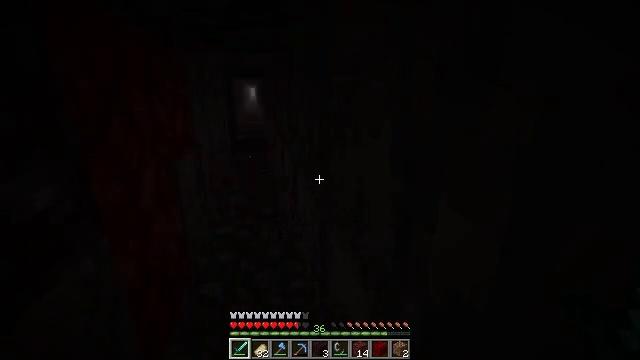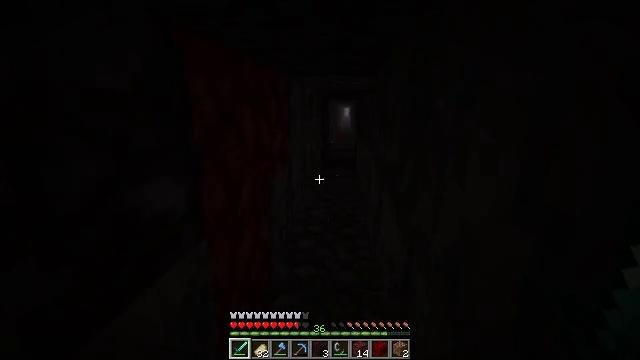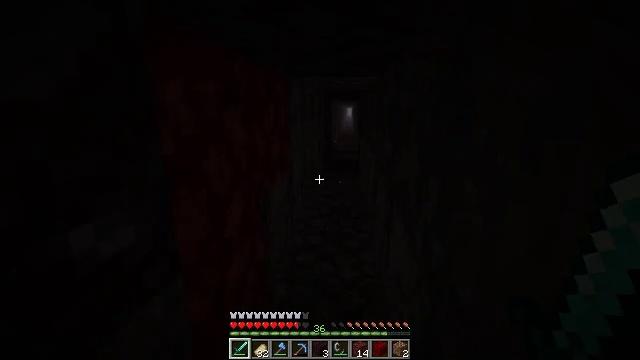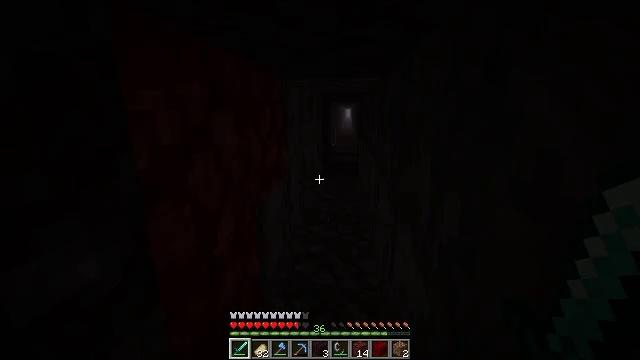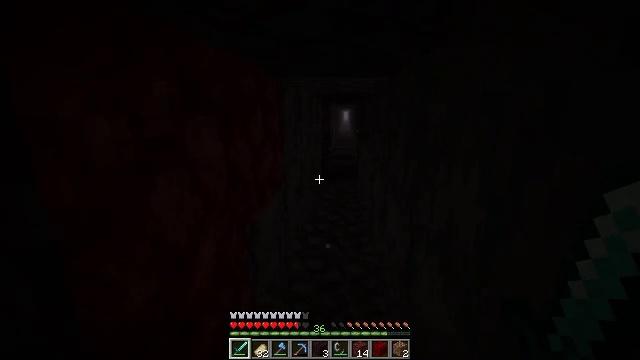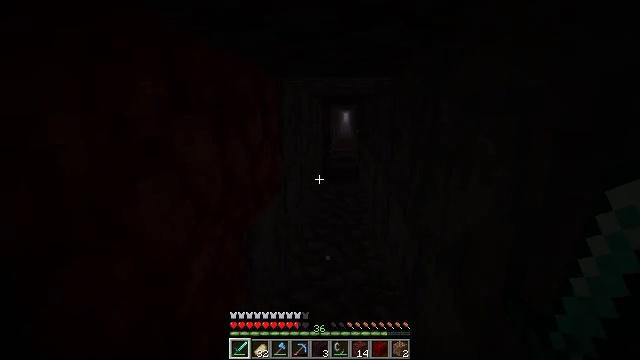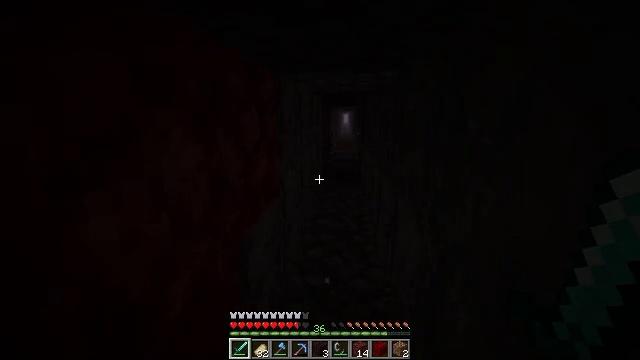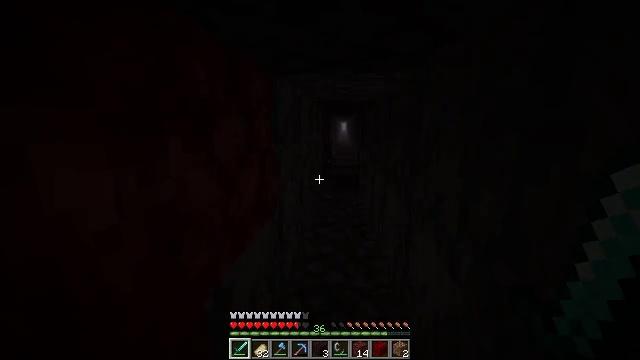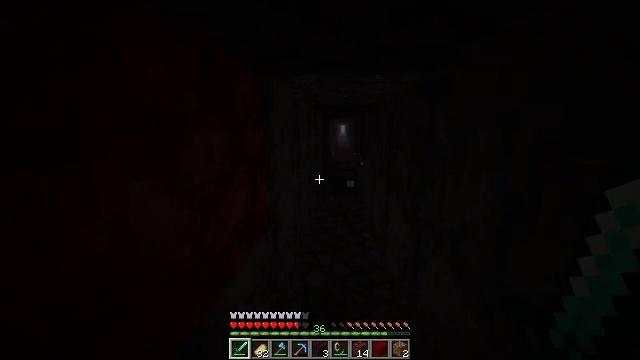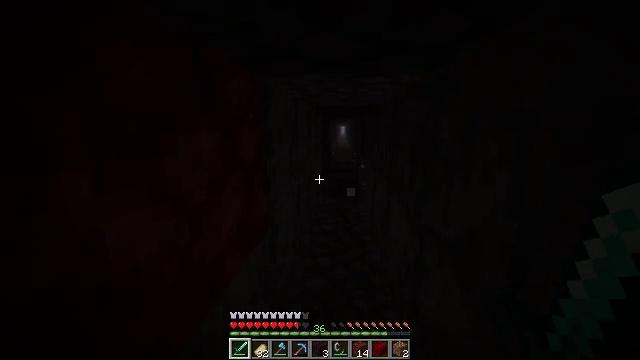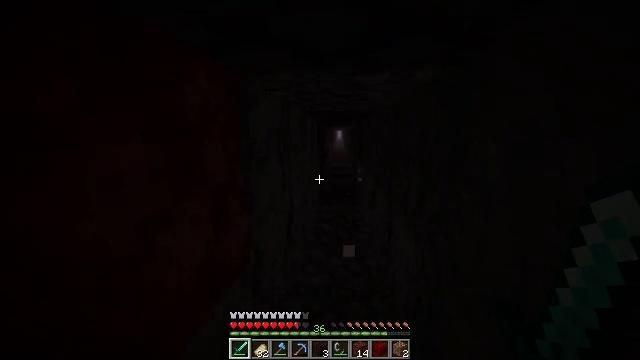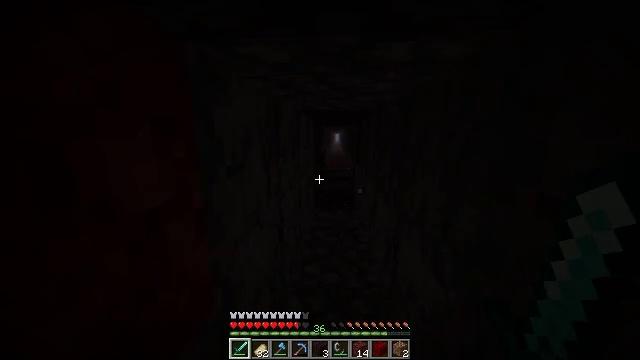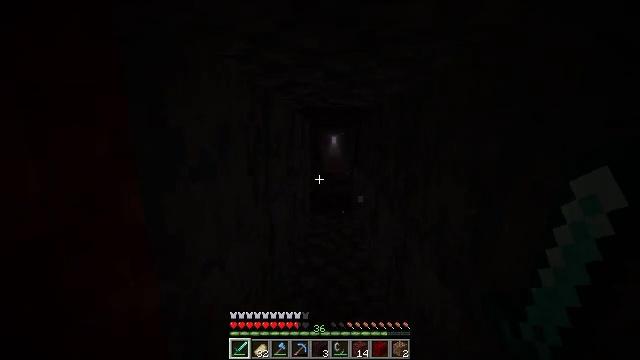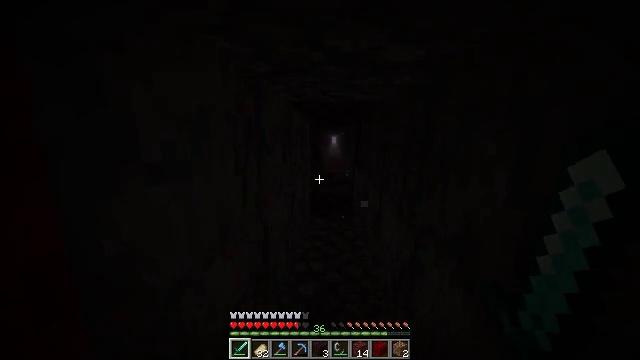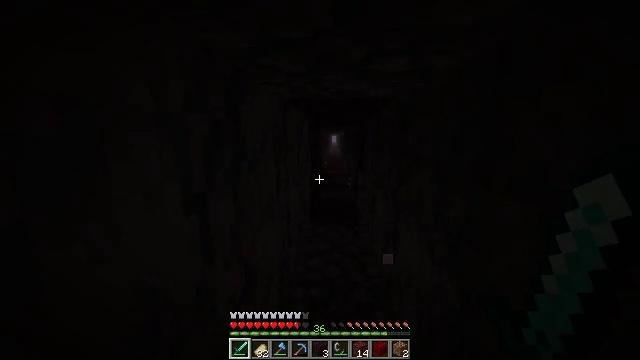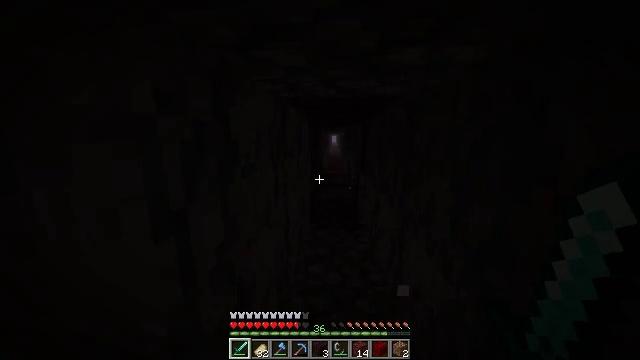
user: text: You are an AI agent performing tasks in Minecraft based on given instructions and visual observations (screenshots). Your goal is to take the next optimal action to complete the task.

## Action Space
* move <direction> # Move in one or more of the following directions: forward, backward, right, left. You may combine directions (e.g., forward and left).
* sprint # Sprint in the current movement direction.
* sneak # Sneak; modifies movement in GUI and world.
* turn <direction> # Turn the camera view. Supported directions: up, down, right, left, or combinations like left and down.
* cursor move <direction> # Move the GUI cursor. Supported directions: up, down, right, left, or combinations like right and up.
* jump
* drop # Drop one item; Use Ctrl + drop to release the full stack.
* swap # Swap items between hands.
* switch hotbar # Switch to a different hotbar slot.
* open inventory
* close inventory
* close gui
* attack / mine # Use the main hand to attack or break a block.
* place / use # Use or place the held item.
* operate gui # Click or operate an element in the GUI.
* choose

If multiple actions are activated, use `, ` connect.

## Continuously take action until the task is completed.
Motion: motion action
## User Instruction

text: Craft a brewing stand using blaze rod and cobblestones.
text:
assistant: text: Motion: move forward, turn left and up
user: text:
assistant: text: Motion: move forward
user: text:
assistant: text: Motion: move forward
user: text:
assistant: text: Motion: move forward
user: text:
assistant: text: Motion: move forward
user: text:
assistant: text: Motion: move forward, sprint
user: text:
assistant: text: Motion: move forward, sprint
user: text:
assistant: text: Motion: move forward, sprint
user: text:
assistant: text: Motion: move forward, sprint
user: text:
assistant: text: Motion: move forward
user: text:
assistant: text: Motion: move forward
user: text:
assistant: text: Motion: move forward, sprint
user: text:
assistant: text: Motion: move forward, sprint
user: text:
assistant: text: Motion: move forward, sprint
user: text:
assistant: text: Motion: move forward
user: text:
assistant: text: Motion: move forward
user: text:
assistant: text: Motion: move forward, sprint
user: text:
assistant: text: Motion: move forward, sprint
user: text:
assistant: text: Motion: move forward, sprint
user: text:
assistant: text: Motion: move forward, sprint
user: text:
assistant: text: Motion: move forward
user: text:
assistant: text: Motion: move forward
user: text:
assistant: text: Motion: move forward
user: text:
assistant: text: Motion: move forward
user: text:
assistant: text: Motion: move forward
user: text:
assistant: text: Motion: move forward
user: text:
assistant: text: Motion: move forward
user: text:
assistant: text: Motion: move forward
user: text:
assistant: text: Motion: move forward
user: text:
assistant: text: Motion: move forward